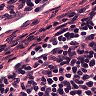
Metastatic tissue present: no